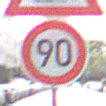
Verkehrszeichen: Geschwindigkeit90
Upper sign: UnzureichendesLichtraumprofil
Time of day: MorningAfternoon
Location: Outdoor (Urban)
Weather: PartlyCloudy
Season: NotSpecified
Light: Natural